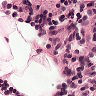
Metastatic tissue present: no